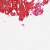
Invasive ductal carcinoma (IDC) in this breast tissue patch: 0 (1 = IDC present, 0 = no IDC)